Field crop: tomato
Growth stage: 1
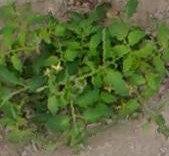
Species: tomato